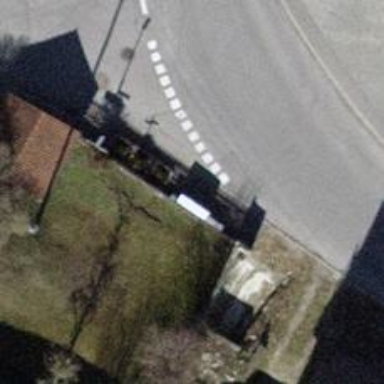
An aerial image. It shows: Street cabinet meant for power infrastructure.